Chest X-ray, PA view. Patient: 58 years old, sex M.
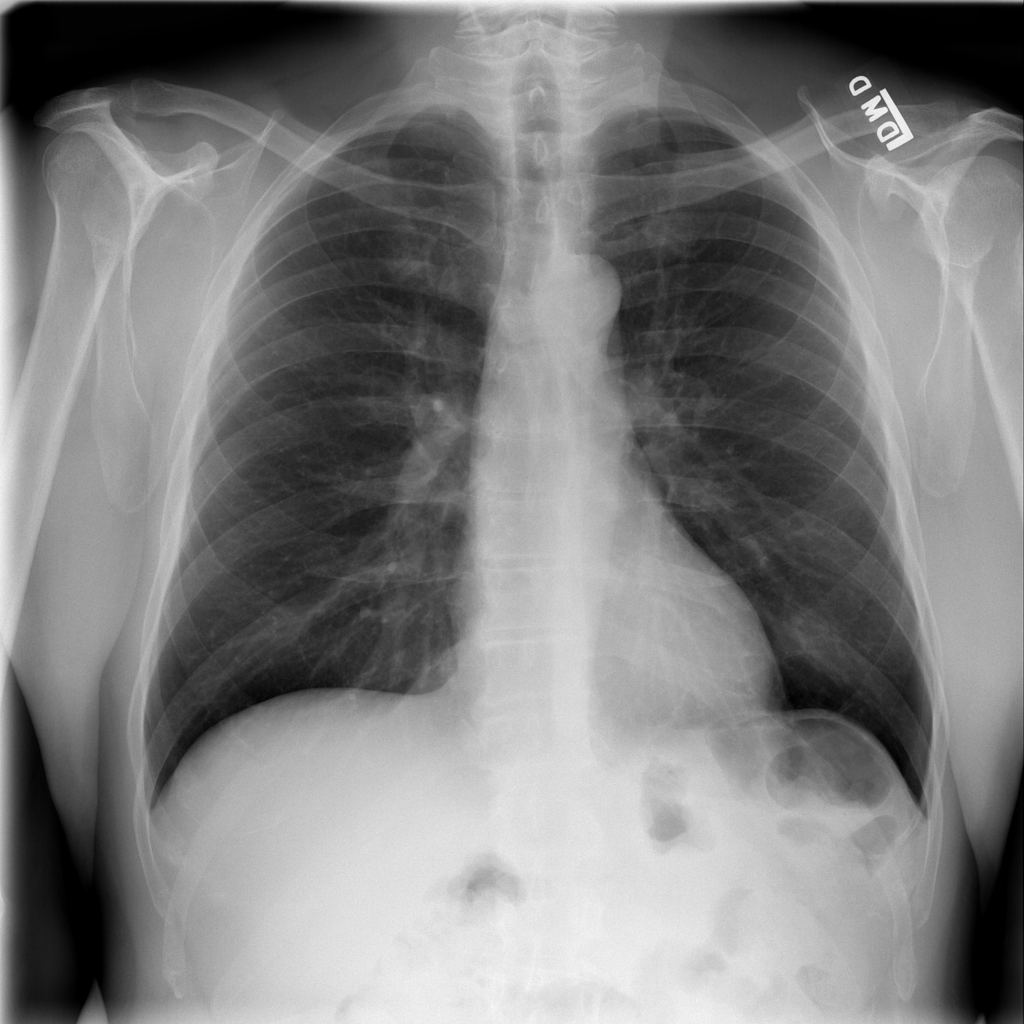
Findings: No Finding